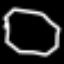
Label: octagon